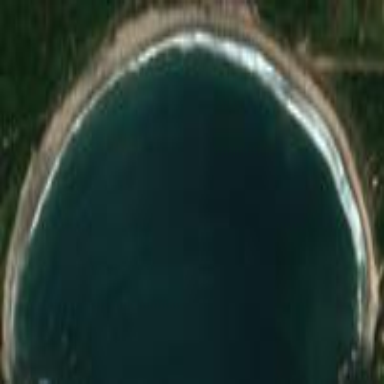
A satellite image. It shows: Scenic beach with natural beauty.